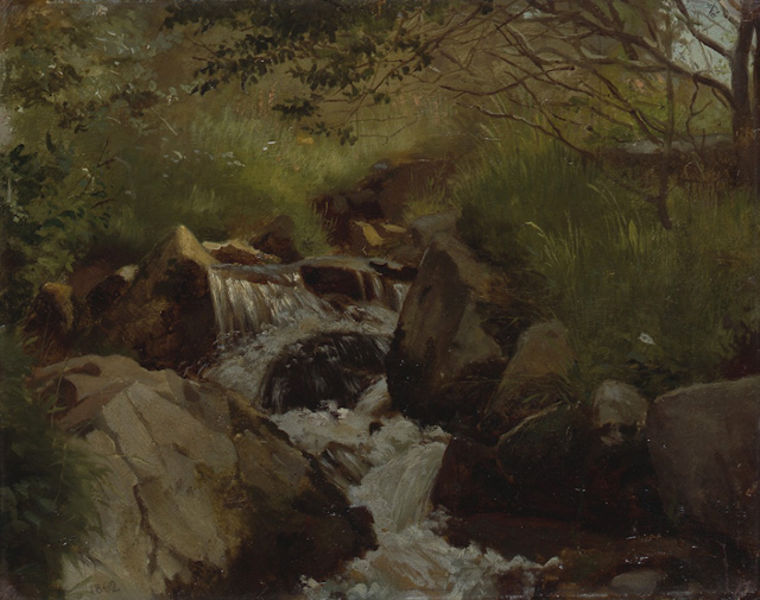
Titel: Bach zwischen Felsen
Künstler: Hans Thoma
Standort: Karlsruhe
Institution: Staatliche Kunsthalle Karlsruhe
Schlagwörter: baum, berg, blau, blätter, dunkel, felsen, gemälde, himmel, laub, schatten, wasser, weiß, bäume, fluss, gelb, grün, impressionismus, landschaft, ocker, ufer, äste, bewegung, blumen, braun, bunt, grau, hell, licht, nacht, schwarz, zeichnung, blüten, gras, wiese, beige, malerei, stein, steine, öl, ast, bach, flusslauf, gräser, halme, hügel, nass, natur, stamm, strauch, zweige, busch, büsche, gewässer, sonne, sträucher, gold, blatt, pflanzen, tal, wald, wasserfall, gischt, klar, sommer, wellen, ruhe, warm, berge, fels, gebirge, hellbraun, farbe, tag, kahl, vegetation, schlucht, idylle, fliessen, rauschen, schaum, ölgemälde, wild, maler, befestigung, tageslicht, idyllisch, moos, laubbaum, nadelbaum, tanne, frieden, spritzen, fisch, totenkopf, strudel, springen, geäst, gebirgsbach, back, fließend, bachlauf, kühl, wildnis, büschel, baüme, spritzer, kräuter, rein, tropfen, bergbach, frisch, wildbach, stele, quelle, morgenstimmung, rauschend, kaskade, wildwasser, plätschern, bachbett, sprudel, quell, fingerhut, spritzig, bächlein, sprudeln, forellen, bahc, dichte, waldbach, vegetatin, öste, titenkopf, steinegebirgsbach, plätescher, bacherl, gurgeln